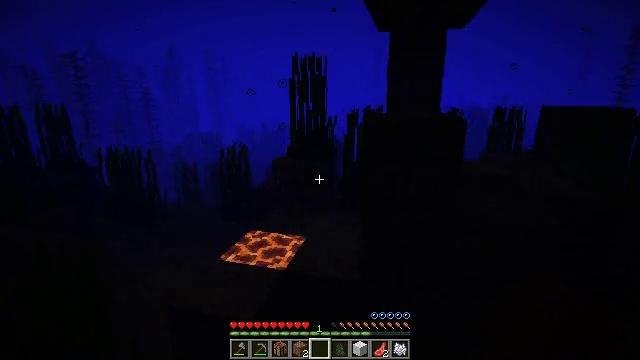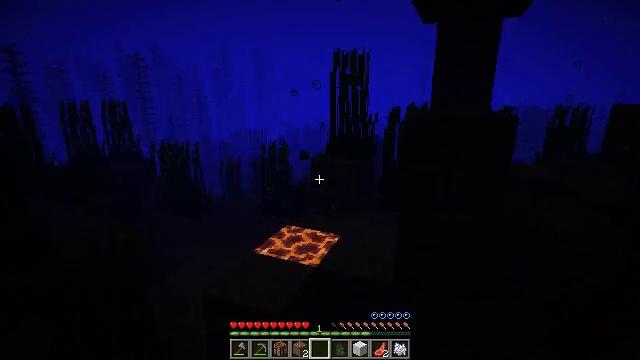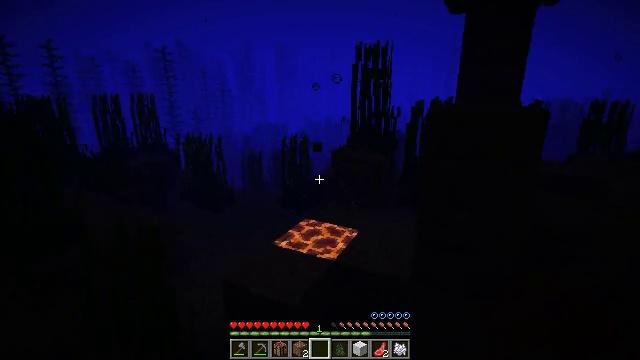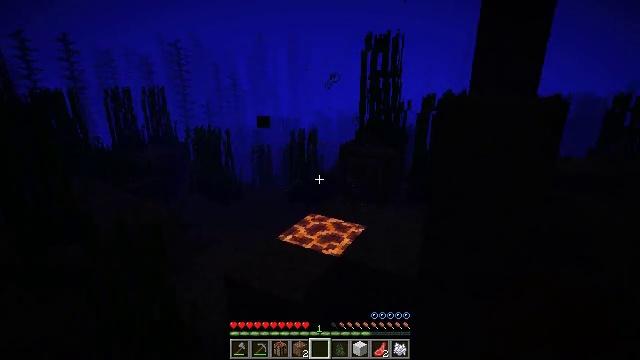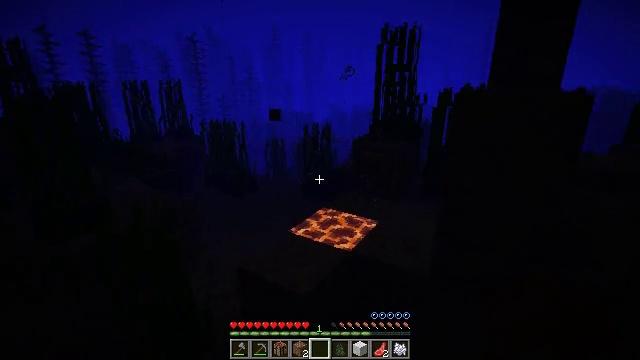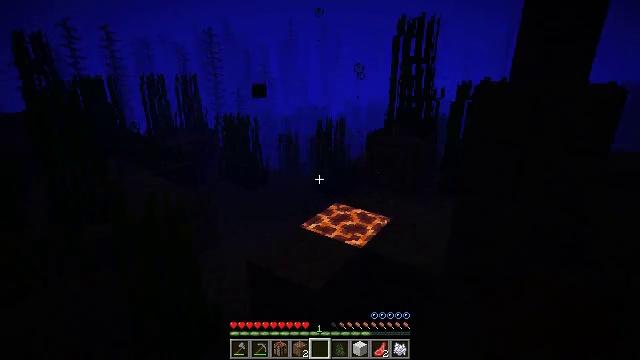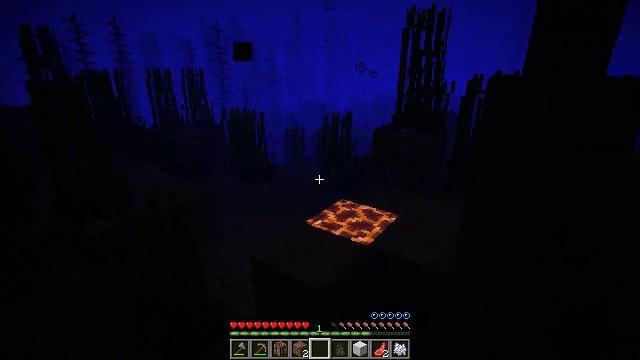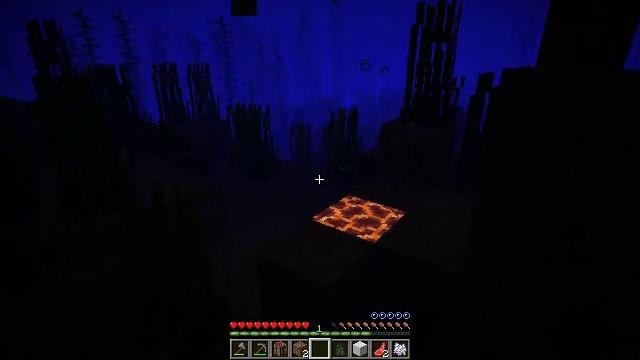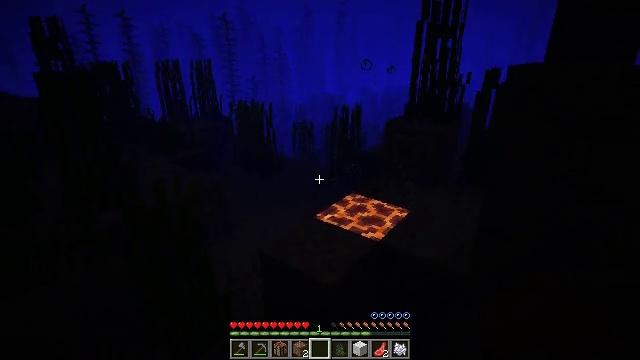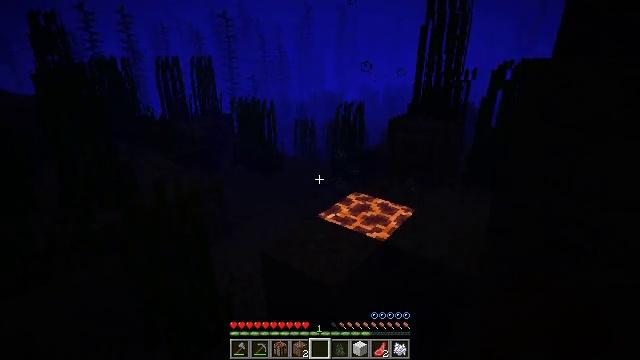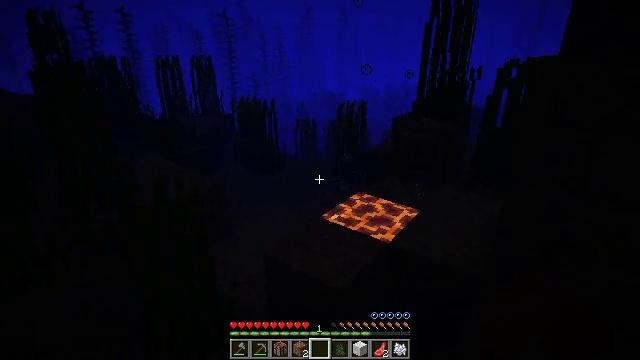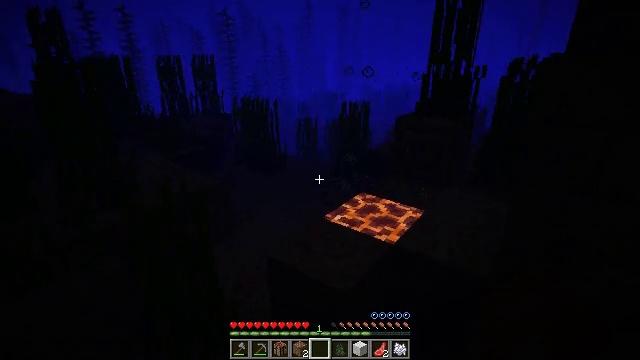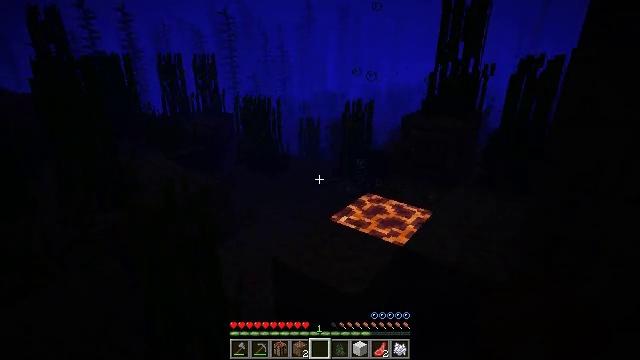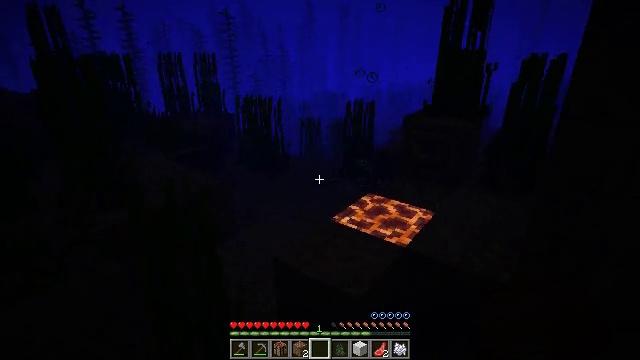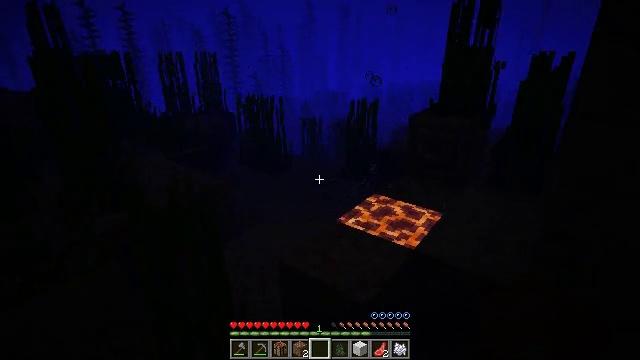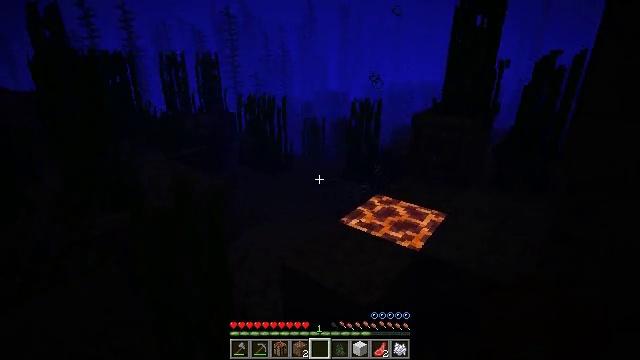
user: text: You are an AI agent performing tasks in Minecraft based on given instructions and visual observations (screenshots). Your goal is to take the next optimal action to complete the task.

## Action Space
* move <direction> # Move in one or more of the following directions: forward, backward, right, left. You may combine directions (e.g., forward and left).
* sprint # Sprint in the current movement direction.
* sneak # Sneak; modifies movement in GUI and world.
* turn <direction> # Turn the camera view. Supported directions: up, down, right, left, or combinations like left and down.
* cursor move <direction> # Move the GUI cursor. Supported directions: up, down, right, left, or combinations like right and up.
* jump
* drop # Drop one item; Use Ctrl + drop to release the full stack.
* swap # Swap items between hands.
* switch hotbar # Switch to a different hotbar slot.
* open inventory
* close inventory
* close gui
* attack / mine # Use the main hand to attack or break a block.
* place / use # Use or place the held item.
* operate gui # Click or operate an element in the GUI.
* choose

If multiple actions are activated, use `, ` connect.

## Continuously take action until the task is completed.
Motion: motion action
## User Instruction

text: Remove a cod from the inventory.
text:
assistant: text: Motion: move forward, turn left
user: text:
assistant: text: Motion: move forward, turn left and down
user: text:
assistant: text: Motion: move forward, turn left
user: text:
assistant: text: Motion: move forward and move left, turn left and down
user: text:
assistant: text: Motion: move forward and move left, turn left
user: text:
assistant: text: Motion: move forward and move left, turn left
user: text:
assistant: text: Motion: move forward and move left, turn left
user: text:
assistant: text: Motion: move forward and move left
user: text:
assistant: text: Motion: move forward and move left
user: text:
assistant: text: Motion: move forward and move left
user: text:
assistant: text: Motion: move forward and move left
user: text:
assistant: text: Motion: move forward and move left
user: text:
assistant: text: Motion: move forward and move left
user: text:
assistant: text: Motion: move forward
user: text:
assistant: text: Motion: move forward
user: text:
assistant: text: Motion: move forward, sprint
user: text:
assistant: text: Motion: move forward, sprint, turn right
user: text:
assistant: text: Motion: move forward, sprint, turn right
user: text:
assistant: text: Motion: move forward, sprint, turn right
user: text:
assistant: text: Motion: move forward, sprint, turn right
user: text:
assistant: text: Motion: move forward, sprint
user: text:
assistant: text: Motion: move forward, sprint
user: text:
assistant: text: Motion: move forward, sprint, turn up
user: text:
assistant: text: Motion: move forward and move left, sprint
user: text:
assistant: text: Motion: move forward and move left, sprint
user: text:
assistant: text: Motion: move forward and move left, sprint, turn up
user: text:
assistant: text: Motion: move forward and move left, sprint, turn up
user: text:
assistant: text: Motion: move forward and move left, sprint
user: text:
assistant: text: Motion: move forward and move left, sprint
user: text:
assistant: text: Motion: move left, sprint